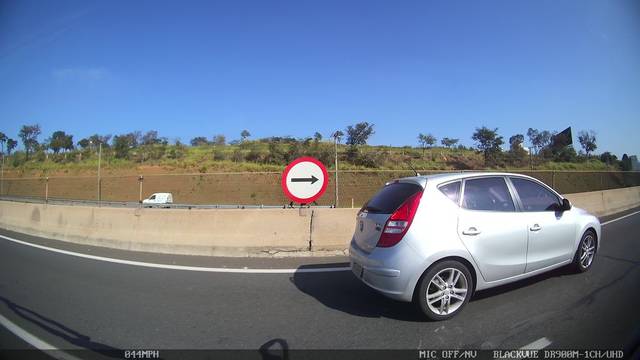
Region: Brazil
Coordinates: -23.197, -46.904